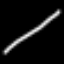
Label: line